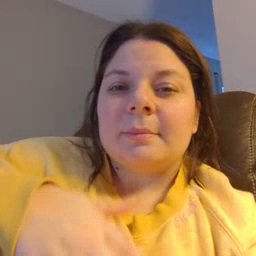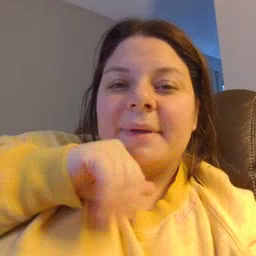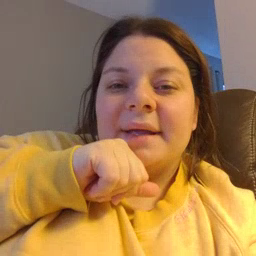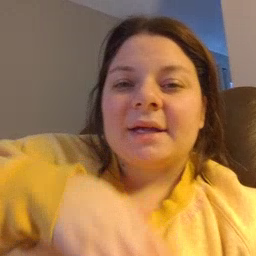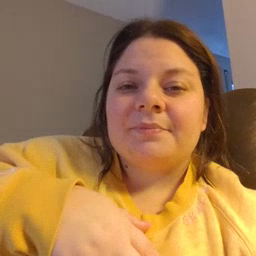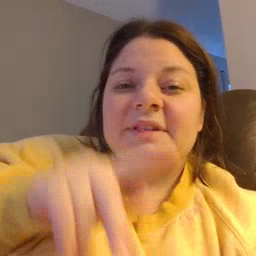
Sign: pig